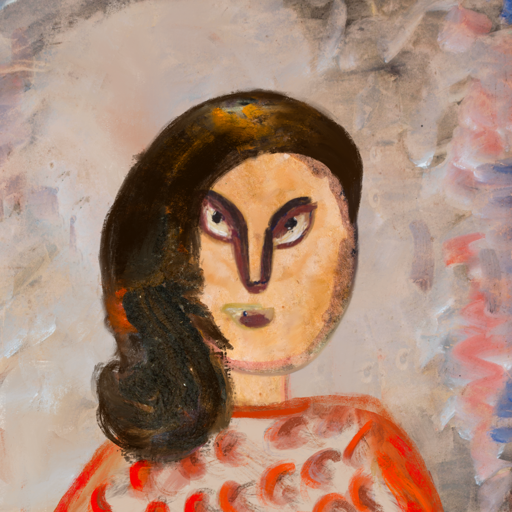
Background: Roy_Bahadur, Head And Neck Front: Childish, Face Front: After_Raid, Bust: Rupkatha, Hair Front: Gypsy_Queen, Head Accessory: Blank, Second Necklace: Blank, Necklace: Blank, Baby: Blank